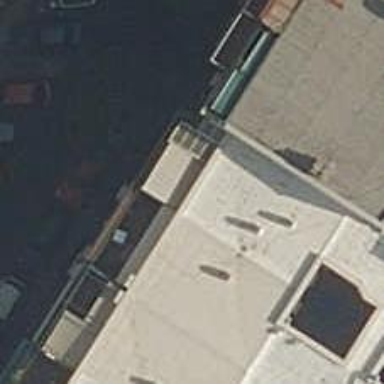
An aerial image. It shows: Furniture shop.